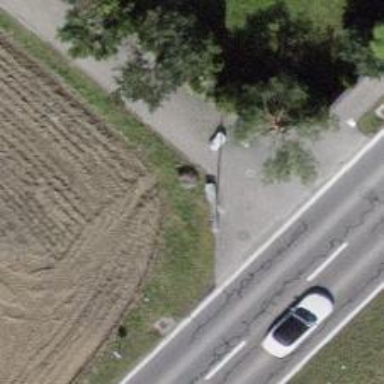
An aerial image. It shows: Block barrier.